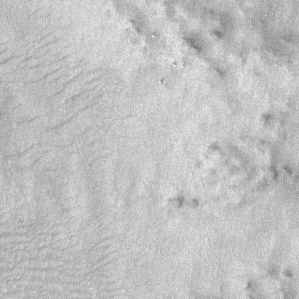
Label: frost